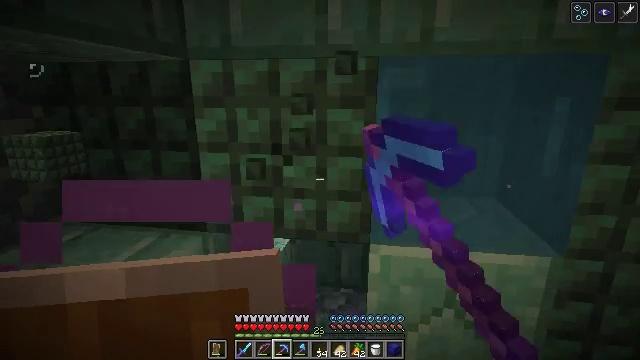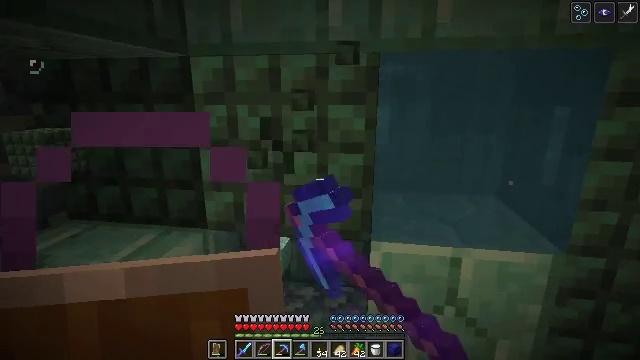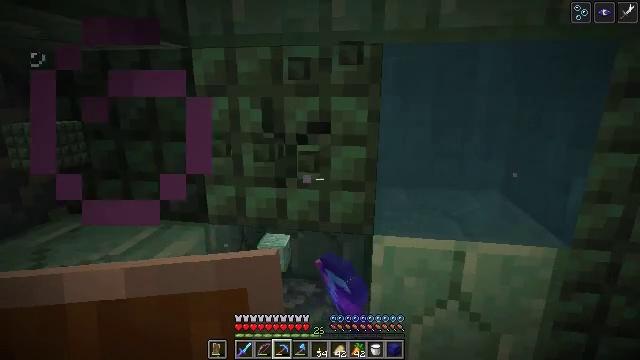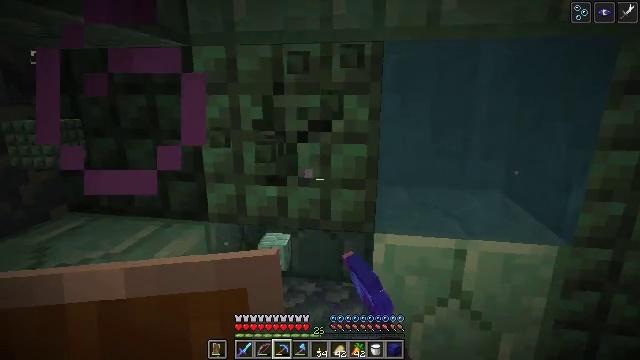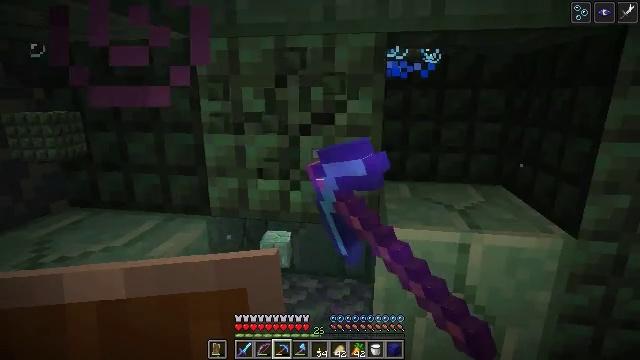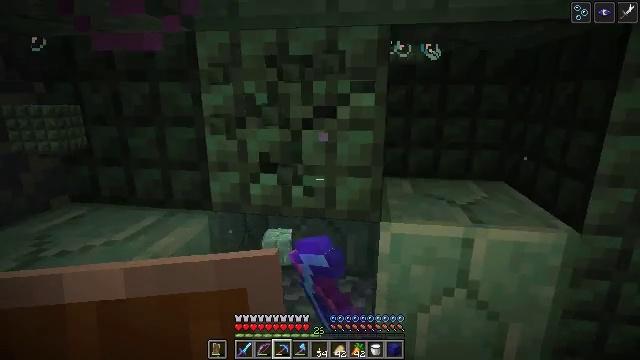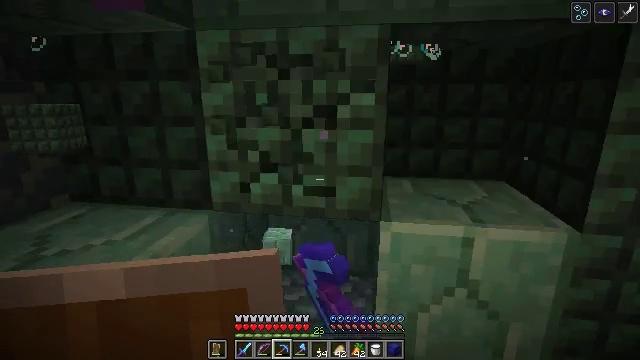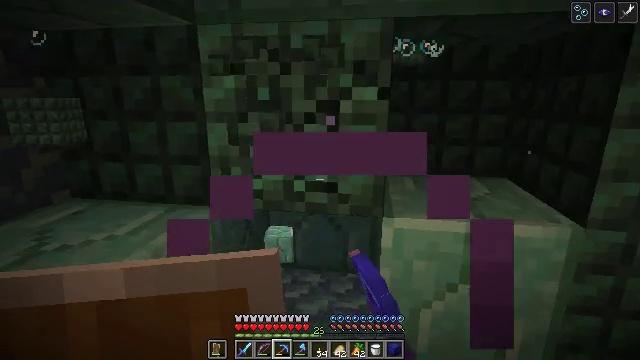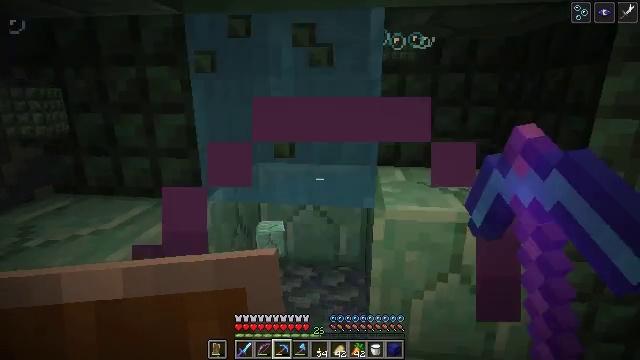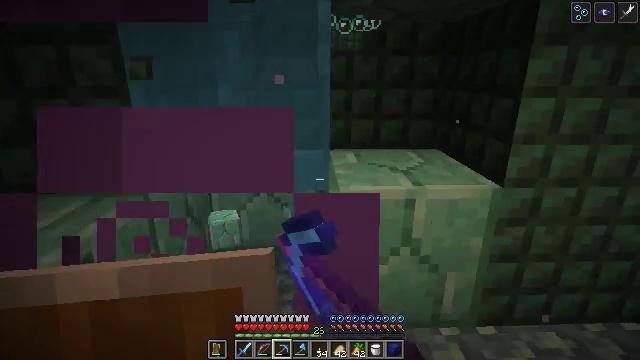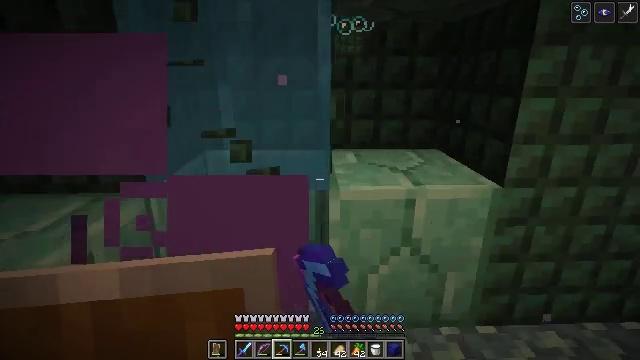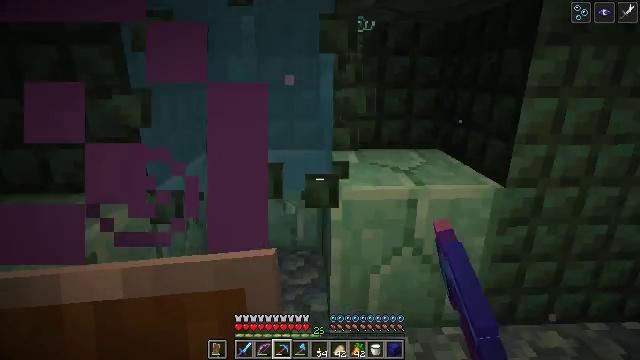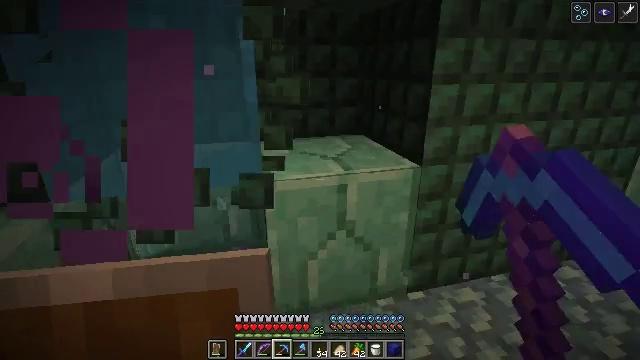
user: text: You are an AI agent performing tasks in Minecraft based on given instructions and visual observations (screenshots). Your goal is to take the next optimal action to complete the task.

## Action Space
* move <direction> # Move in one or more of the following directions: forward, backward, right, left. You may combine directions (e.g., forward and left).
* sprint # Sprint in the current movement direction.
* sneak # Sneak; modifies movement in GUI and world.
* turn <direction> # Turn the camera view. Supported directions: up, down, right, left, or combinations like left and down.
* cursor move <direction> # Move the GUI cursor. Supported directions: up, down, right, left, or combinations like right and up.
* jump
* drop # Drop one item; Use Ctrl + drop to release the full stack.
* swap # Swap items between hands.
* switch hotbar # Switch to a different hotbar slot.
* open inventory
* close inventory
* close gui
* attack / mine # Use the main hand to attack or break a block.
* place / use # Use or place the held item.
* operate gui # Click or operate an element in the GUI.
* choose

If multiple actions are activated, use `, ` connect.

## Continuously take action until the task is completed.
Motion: motion action
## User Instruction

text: Dig the underwater dark prismarine.
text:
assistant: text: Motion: attack / mine
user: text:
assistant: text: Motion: attack / mine
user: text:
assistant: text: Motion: attack / mine
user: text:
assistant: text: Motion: attack / mine
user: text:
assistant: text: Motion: attack / mine
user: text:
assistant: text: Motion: attack / mine
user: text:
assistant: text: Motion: attack / mine
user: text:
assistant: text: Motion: turn right, attack / mine
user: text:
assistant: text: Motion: turn right and down, attack / mine
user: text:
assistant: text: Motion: attack / mine
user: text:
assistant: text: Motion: attack / mine
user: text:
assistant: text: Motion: turn right and down, attack / mine
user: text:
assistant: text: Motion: attack / mine